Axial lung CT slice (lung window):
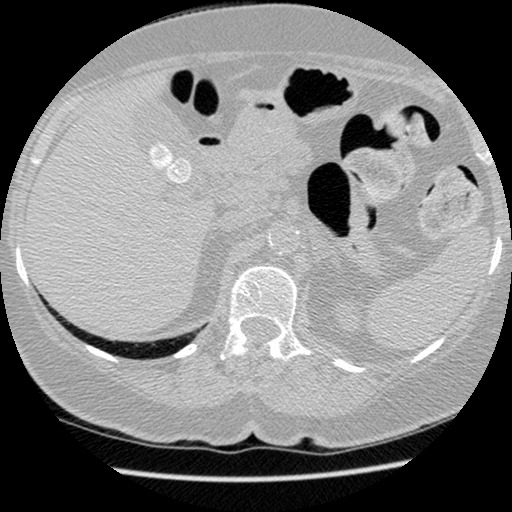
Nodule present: no